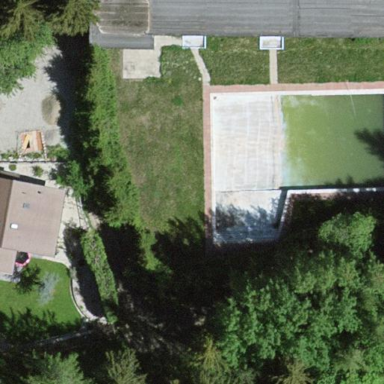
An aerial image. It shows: Swimming pool located in leisure land.